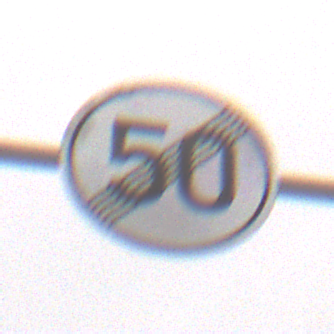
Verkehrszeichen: EndeGeschwindigkeit50
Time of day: Midday
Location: Outdoor (Nature)
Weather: Overcast
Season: Winter
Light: Natural